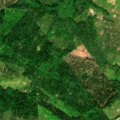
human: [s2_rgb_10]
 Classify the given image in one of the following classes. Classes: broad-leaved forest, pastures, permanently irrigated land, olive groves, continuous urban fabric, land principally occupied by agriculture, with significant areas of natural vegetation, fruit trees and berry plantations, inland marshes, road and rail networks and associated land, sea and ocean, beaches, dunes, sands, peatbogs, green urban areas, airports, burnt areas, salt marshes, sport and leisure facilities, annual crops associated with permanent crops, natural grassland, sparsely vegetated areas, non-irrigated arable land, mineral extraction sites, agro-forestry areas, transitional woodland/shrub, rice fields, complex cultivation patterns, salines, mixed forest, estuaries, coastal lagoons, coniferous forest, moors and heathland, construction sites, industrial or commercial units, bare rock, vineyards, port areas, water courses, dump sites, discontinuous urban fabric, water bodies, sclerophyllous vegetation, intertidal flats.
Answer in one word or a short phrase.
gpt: coniferous forest, mixed forest